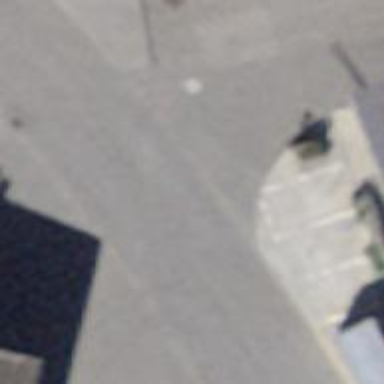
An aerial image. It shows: Emergency access point on the road.